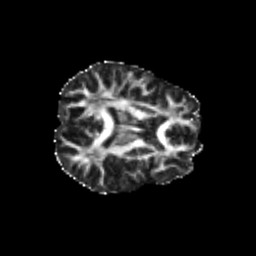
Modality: FA
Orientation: axial
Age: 23
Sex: female
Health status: healthy
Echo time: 0.074 s